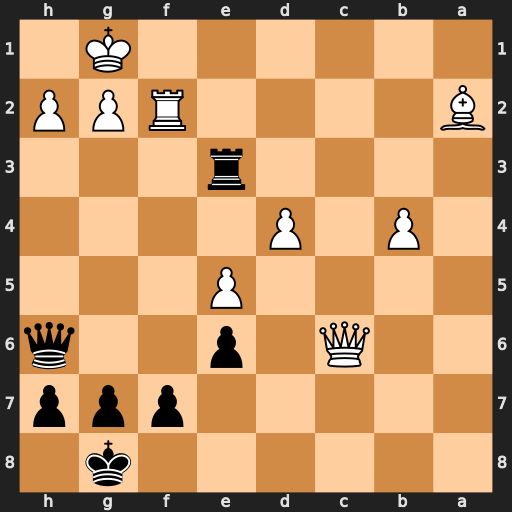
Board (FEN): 6k1/5ppp/2Q1p2q/4P3/1P1P4/4r3/B4RPP/6K1
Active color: b
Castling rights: -
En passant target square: -
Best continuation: Re1+ Rf1 Qe3+ Kh1 Rxf1#